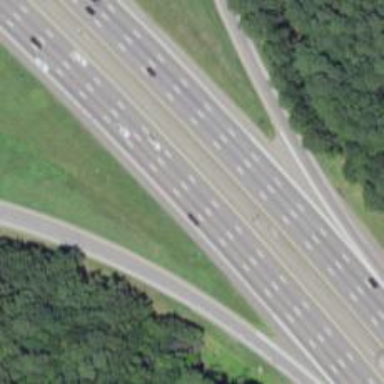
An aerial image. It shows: Asphalt motorway.